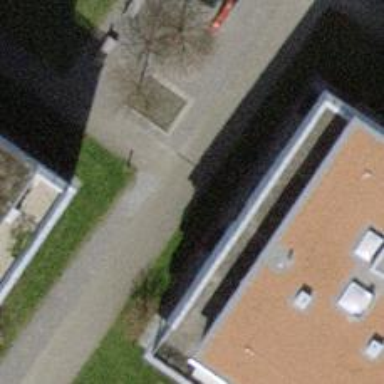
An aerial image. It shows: Path made of paving stones.